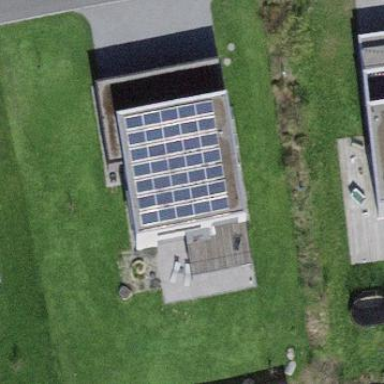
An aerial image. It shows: Solar power generator utilizing photovoltaic technology with solar photovoltaic panels.